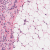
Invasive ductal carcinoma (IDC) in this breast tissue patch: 1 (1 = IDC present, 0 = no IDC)